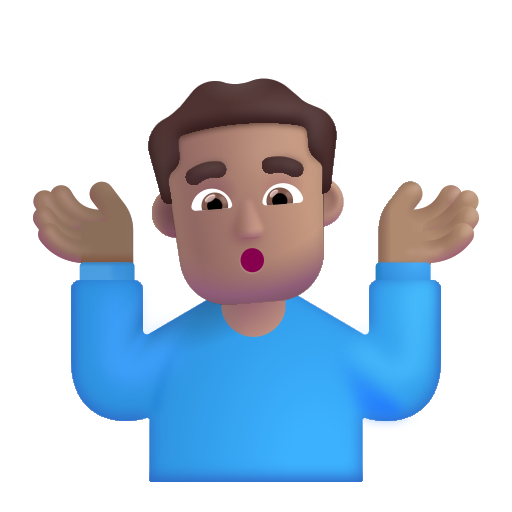
man shrugging color